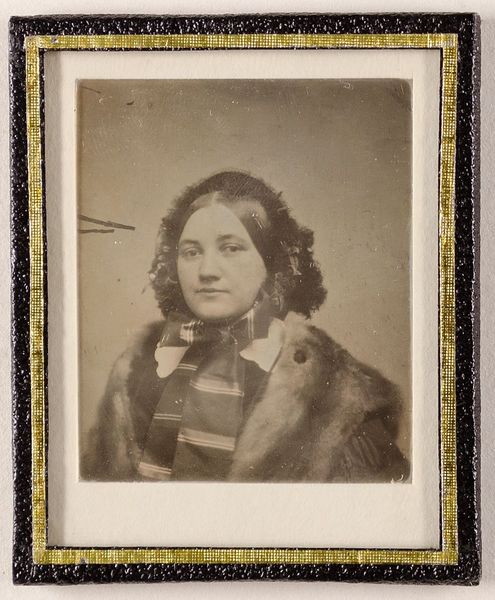
Titel: Unbekannte Frau mit Pelzstola
Künstler: Southworth & Hawes
Standort: Hamburg
Institution: Museum für Kunst und Gewerbe Hamburg
Schlagwörter: frau, kleidung, pelz, brustbild, kopfbedeckung, dreiviertelansicht, stola, foto, fotografie, photographie, photo, lichtbild, daguerreotypie, accessoires, bildwerke, angewandte und bildende kunst, hessische systematik, zubehör, porträtfotografie, porträtphotographie